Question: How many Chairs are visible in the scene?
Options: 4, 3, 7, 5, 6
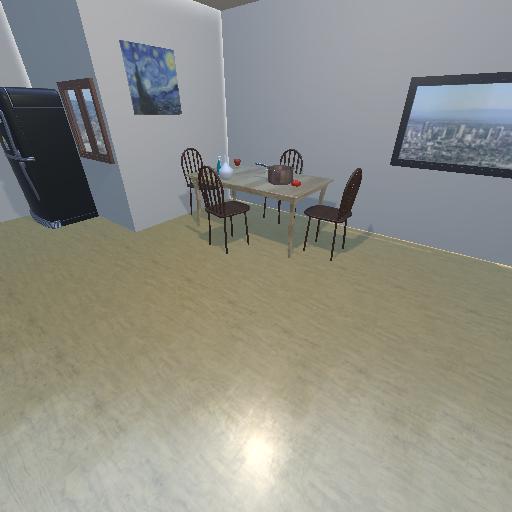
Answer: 4